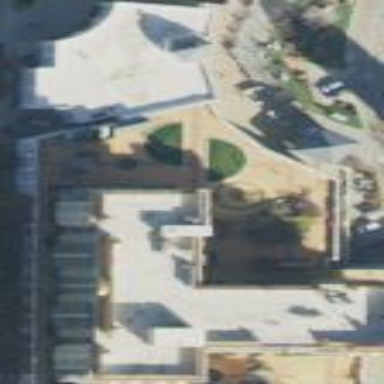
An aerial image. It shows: Building part with flat roof.